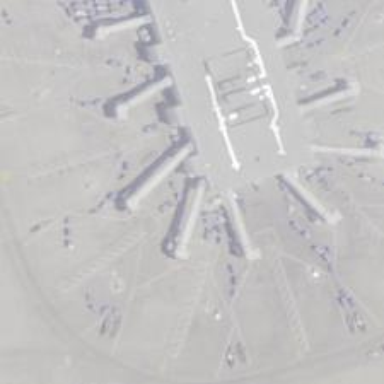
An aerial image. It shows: Airport gate.